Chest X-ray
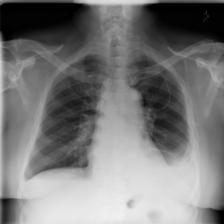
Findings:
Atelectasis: negative
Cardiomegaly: negative
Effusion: positive
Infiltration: positive
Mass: negative
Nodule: negative
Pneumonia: negative
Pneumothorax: negative
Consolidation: negative
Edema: negative
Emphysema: negative
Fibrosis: negative
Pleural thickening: negative
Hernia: negative